Field crop: tomato
Growth stage: 1
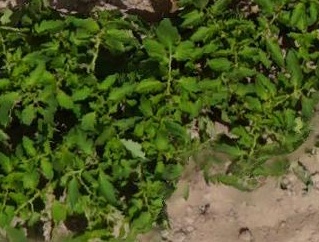
Species: tomato